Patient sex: M
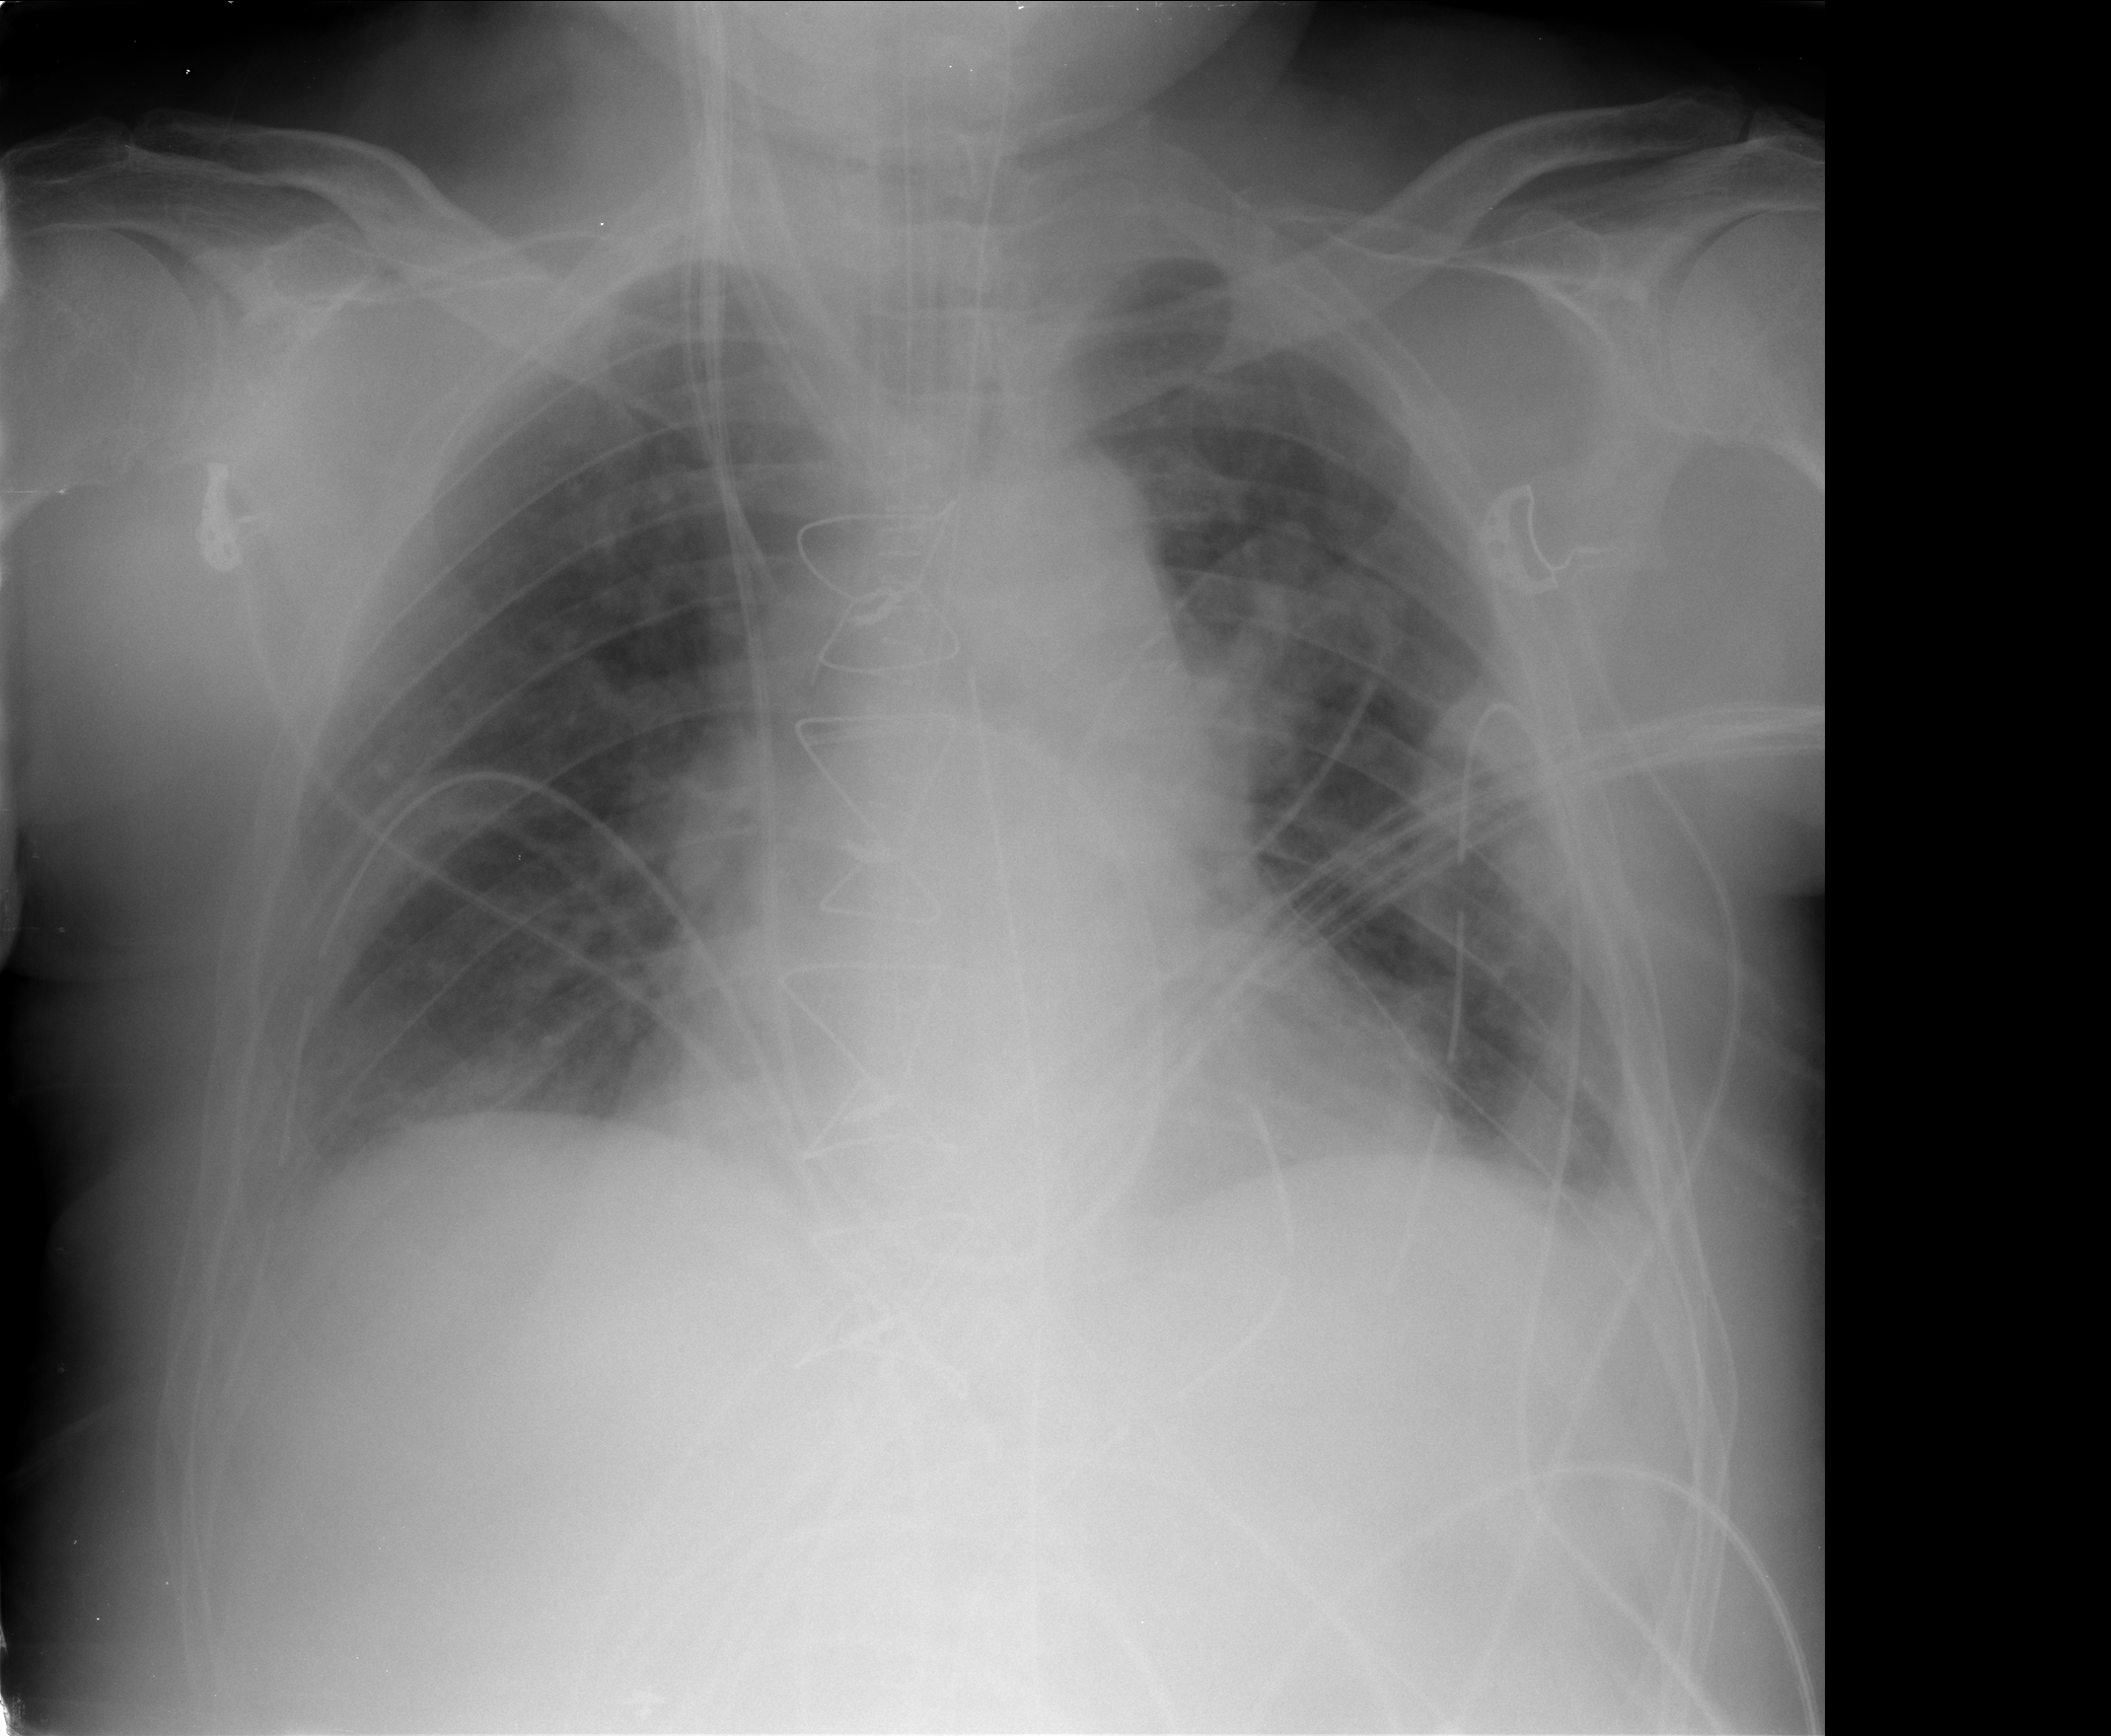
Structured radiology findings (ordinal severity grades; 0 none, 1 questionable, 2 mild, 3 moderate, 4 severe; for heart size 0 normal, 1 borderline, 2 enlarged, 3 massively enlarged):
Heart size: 2
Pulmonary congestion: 2
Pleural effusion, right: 1
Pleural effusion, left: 1
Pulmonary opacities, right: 0
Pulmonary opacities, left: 0
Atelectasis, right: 0
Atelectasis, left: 0